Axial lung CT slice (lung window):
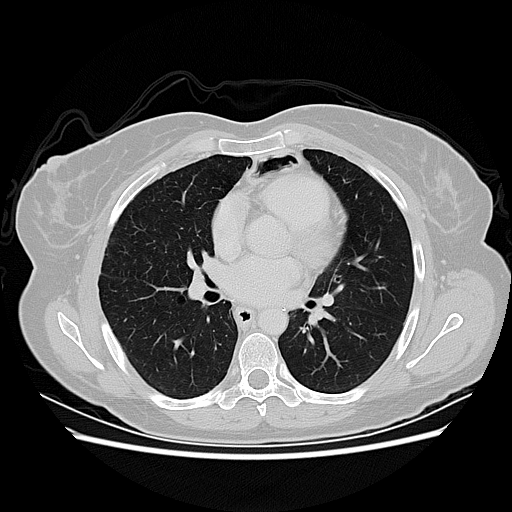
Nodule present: no